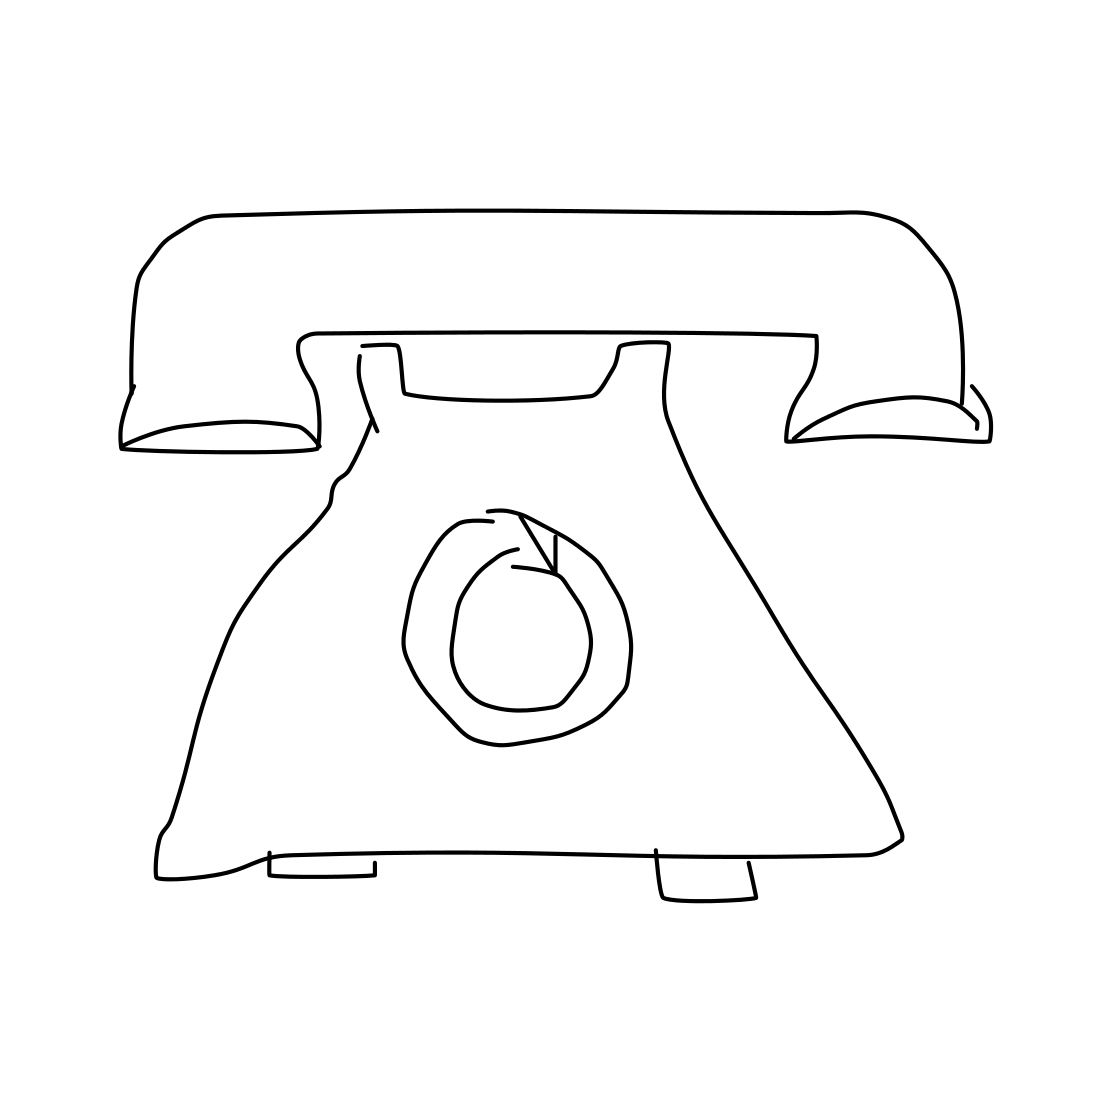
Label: telephone